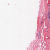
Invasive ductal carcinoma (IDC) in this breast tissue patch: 0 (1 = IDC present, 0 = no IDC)